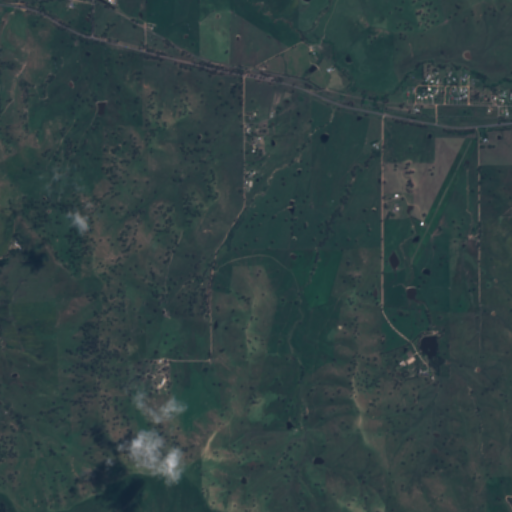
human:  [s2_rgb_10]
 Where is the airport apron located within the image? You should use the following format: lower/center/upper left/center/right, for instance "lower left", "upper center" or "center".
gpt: The airport apron is located in the center right of the image.
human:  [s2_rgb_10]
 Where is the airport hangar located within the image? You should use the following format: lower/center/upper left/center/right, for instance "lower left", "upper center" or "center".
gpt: The airport hangar is located in the center right of the image.
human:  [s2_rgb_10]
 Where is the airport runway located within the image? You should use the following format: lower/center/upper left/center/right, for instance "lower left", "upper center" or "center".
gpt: The airport runway is located in the upper right of the image.
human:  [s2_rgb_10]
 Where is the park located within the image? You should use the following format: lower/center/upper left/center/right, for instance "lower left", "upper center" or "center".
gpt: The park is located in the upper right of the image.
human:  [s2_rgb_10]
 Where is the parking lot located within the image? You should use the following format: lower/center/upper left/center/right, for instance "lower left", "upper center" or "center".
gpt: The parking lot is located in the upper right of the image.
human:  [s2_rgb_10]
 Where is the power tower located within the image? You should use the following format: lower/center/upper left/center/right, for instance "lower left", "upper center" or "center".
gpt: The power tower is located in the upper left of the image.
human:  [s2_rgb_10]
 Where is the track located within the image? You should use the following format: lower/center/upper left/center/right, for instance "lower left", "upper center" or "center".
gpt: There is no track in the image.